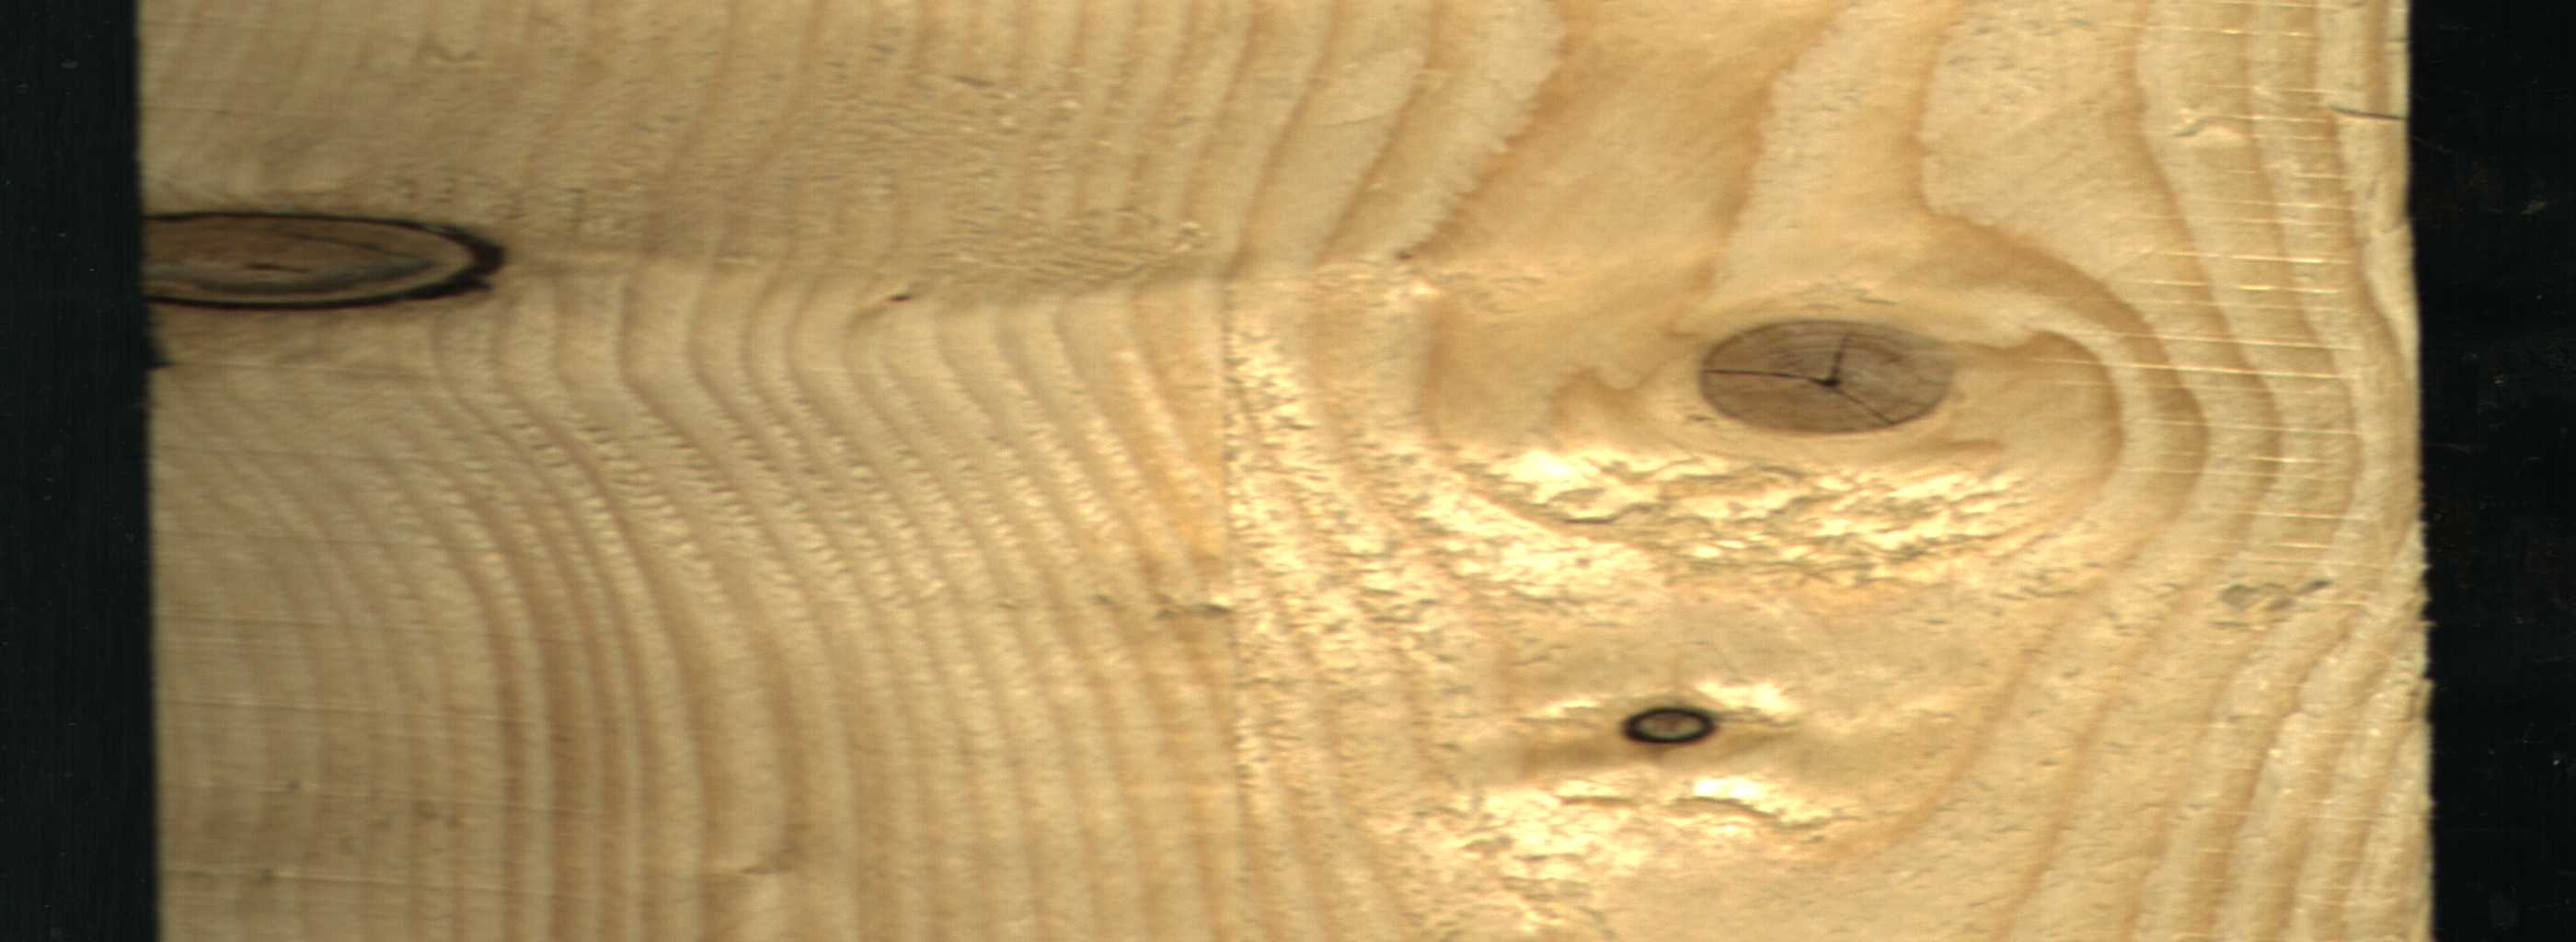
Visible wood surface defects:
knot_with_crack
Dead_Knot
Dead_Knot